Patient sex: F
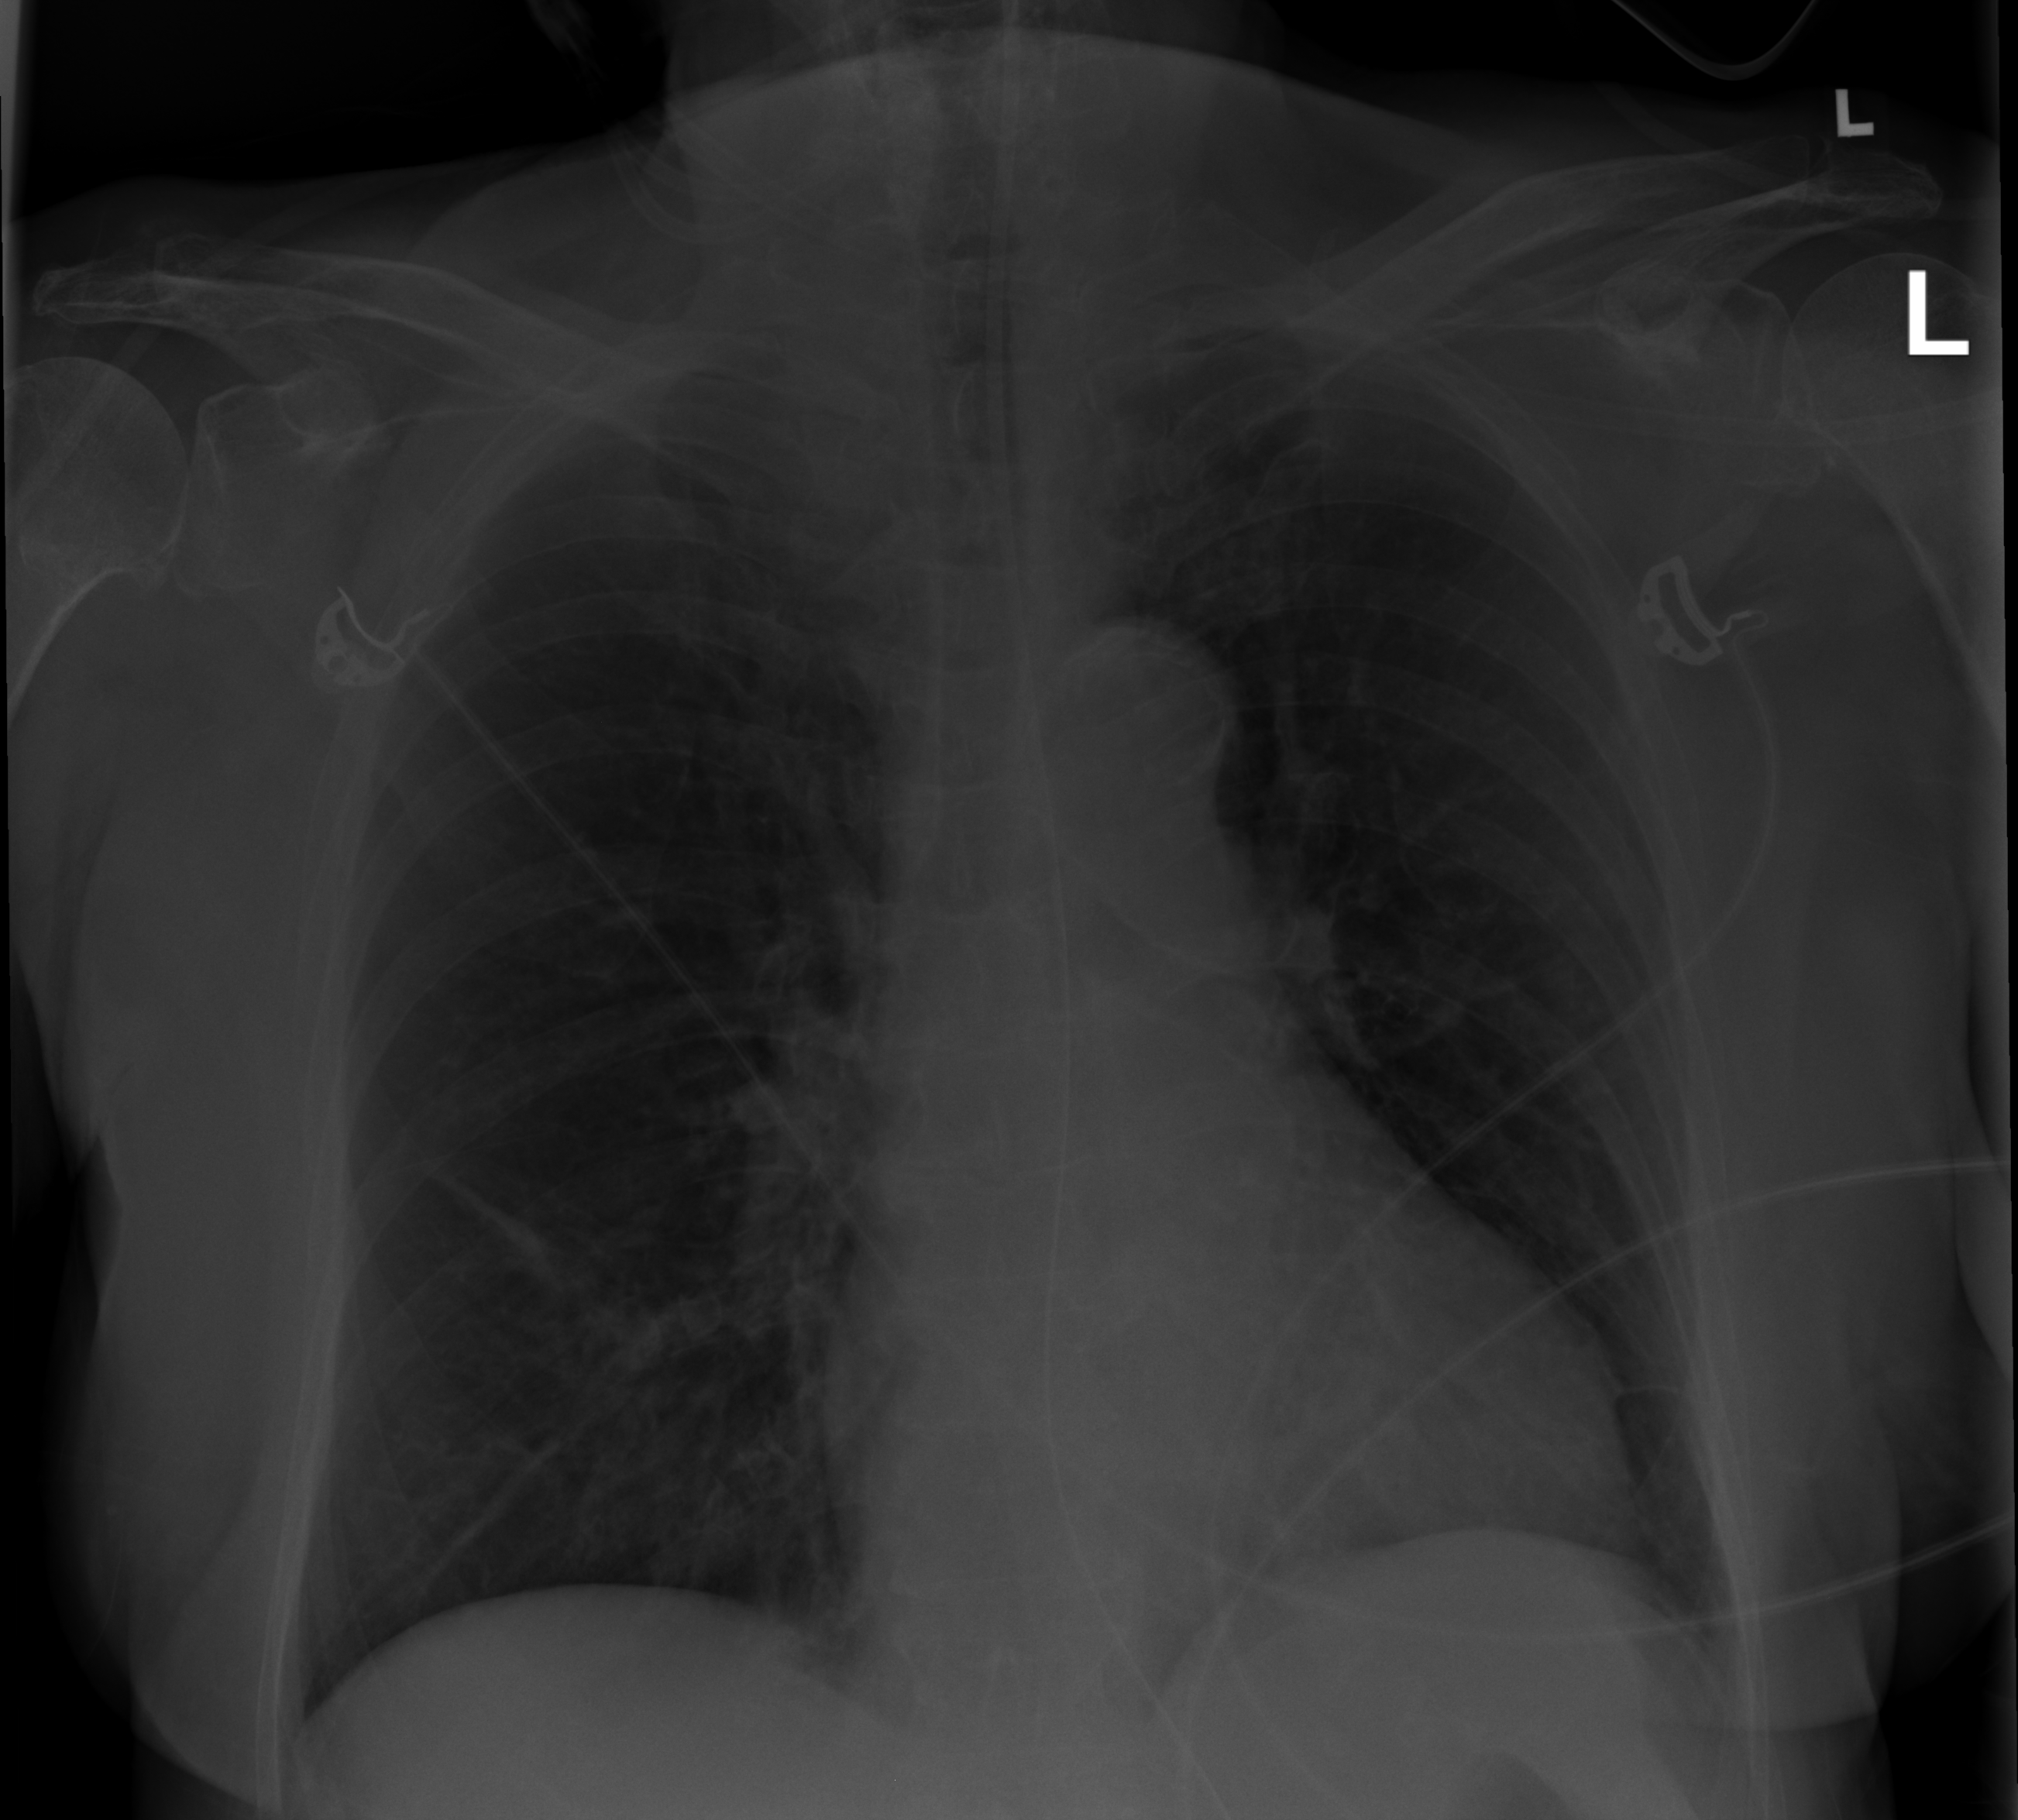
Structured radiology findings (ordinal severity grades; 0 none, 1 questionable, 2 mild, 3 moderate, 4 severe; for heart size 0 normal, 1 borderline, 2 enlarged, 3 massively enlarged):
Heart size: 0
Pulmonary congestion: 0
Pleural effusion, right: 0
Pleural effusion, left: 0
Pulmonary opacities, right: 1
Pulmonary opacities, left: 2
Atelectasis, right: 0
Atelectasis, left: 2